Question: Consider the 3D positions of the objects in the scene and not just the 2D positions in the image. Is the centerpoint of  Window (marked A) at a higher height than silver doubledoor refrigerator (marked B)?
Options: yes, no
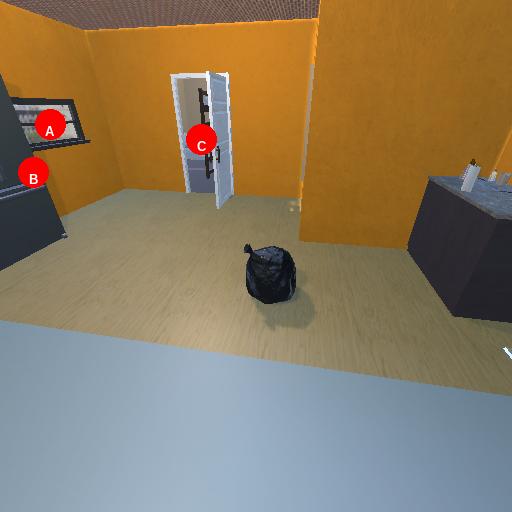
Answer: yes